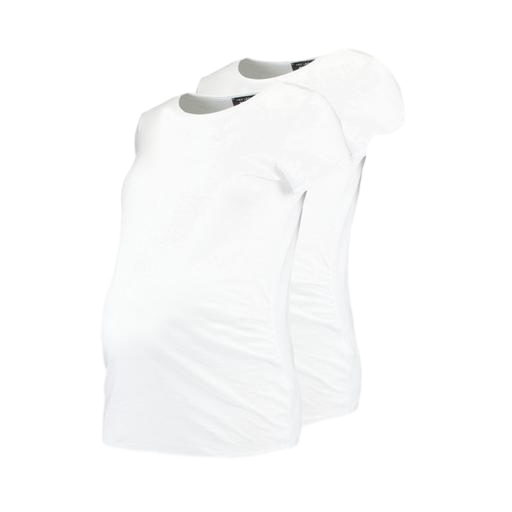
white diane maternity top, mama 2-pack nursing, maternity/nursing tee, white background